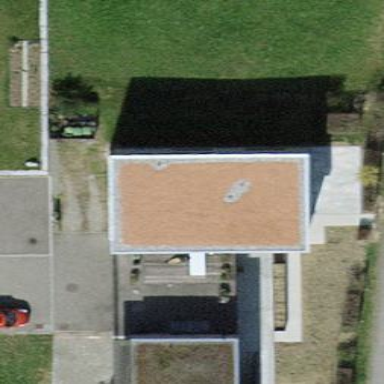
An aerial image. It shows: Building with flat roof.